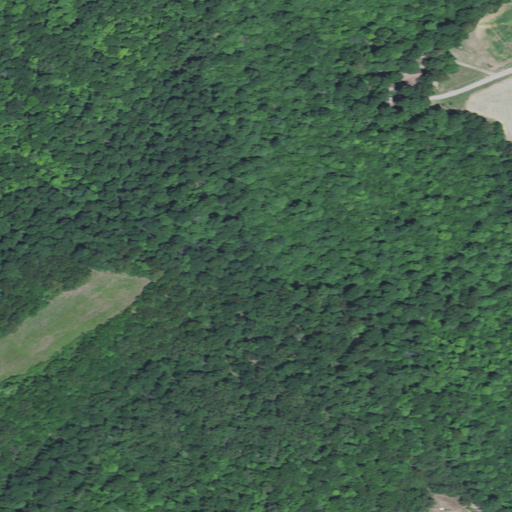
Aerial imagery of mountain in Kentucky named Peach Orchard Hill containing deciduous forest, pasture, and open development